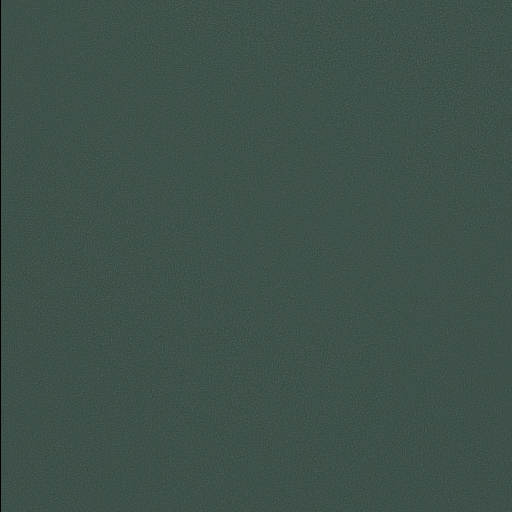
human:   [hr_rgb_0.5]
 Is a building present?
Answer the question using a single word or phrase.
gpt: no

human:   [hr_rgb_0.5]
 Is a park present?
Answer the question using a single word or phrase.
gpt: yes

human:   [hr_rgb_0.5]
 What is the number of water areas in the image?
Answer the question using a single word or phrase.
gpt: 1

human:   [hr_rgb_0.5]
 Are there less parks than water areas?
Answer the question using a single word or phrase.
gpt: no

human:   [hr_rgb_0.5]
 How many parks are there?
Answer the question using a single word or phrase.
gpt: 1

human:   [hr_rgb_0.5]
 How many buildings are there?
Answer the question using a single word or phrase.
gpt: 0

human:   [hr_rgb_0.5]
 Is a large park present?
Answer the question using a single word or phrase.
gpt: yes

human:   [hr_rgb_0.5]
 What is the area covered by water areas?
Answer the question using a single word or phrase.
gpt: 10631m2

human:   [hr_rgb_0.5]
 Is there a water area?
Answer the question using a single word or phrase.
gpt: yes

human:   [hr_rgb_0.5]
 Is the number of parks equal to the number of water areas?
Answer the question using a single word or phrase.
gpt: yes

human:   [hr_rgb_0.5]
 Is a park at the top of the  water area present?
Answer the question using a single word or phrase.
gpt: yes

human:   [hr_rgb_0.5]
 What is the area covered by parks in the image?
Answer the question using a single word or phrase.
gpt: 10631m2

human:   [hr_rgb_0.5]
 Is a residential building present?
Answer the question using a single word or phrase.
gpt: no

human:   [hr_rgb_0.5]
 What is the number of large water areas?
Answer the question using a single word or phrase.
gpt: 1

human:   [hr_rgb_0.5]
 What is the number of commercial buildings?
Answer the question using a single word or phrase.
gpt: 0

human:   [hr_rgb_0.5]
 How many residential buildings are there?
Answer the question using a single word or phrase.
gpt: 0

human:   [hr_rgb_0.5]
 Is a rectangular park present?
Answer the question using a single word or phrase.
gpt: yes

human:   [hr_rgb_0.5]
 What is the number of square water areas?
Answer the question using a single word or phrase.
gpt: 0

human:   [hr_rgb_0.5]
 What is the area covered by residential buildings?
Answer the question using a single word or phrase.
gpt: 0m2

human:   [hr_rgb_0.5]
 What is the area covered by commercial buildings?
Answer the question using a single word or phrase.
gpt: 0m2

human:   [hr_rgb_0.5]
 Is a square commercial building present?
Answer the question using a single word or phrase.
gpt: no

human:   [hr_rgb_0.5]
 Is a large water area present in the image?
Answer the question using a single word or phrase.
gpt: yes

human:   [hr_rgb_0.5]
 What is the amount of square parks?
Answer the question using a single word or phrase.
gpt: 0

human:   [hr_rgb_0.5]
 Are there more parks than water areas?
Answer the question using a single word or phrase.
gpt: no

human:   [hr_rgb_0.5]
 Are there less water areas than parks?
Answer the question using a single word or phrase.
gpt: no

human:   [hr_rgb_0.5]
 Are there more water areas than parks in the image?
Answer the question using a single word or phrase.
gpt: no

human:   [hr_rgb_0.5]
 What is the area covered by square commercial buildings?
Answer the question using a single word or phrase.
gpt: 0m2

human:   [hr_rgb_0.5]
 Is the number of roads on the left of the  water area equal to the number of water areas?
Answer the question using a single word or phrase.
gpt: no

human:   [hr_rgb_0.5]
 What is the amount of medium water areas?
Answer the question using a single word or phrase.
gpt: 0

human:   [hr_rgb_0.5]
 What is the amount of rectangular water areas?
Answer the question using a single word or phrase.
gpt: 1

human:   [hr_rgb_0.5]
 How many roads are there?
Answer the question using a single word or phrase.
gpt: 0

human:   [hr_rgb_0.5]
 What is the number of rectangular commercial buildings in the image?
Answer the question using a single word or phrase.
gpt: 0

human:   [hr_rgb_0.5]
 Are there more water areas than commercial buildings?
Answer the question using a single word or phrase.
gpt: yes

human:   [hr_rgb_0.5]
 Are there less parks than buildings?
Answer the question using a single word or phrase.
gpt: no

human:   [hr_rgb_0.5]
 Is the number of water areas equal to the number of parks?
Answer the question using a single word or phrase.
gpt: yes

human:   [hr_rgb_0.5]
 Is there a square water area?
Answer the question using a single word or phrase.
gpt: no

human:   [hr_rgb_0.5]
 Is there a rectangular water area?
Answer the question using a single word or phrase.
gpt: yes

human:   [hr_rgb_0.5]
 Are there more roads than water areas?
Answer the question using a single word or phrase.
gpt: no

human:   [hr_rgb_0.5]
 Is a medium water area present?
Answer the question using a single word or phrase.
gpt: no

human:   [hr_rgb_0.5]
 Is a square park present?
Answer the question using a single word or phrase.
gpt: no

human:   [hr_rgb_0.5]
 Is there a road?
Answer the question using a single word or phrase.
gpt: no

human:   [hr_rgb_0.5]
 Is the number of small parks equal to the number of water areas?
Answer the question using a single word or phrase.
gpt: no

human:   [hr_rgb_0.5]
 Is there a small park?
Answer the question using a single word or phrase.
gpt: no

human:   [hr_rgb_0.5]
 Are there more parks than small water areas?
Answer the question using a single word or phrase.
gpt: yes

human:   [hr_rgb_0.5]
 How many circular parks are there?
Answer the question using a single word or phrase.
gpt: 0

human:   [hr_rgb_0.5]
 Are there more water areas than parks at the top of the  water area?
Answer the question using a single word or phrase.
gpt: no

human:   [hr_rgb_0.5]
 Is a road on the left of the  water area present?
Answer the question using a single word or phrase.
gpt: no

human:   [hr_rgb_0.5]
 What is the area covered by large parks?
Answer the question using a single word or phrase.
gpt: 10631m2

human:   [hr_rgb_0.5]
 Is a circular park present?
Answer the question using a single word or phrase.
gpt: no

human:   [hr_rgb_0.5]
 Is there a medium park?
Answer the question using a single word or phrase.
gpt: no

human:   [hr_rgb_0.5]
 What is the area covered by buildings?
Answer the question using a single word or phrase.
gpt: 0m2

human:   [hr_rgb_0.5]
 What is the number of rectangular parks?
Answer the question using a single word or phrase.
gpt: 1

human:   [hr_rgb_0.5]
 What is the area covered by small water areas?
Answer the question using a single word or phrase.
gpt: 0m2

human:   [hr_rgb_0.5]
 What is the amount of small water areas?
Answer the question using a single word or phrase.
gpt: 0

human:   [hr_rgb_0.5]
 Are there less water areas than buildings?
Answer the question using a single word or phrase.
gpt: no

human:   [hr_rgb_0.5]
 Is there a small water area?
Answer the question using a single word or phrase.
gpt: no

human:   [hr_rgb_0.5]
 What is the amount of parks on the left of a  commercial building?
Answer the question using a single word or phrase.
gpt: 0

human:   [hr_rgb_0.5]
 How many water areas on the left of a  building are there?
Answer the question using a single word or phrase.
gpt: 0

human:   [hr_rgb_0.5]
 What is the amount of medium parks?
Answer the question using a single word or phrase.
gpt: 0

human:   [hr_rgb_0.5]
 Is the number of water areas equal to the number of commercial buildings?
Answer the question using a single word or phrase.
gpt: no

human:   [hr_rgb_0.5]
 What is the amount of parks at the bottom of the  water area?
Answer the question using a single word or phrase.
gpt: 0

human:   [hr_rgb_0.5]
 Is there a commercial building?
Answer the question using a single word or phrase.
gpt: no

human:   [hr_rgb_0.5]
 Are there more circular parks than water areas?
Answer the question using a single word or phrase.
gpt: no

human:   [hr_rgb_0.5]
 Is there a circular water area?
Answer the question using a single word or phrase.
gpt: no